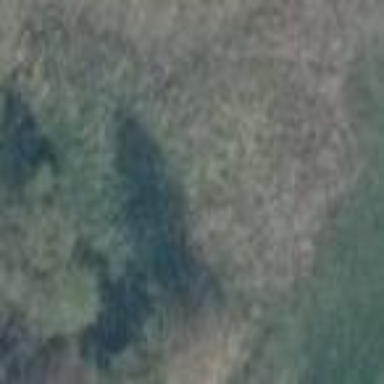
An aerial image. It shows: Area covered with grass.